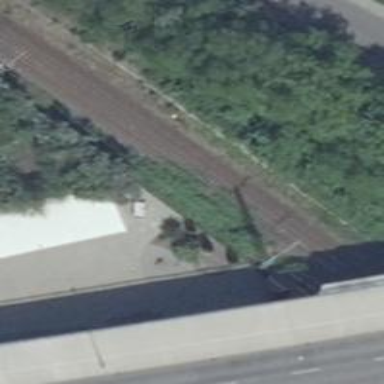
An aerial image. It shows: Railway signal.